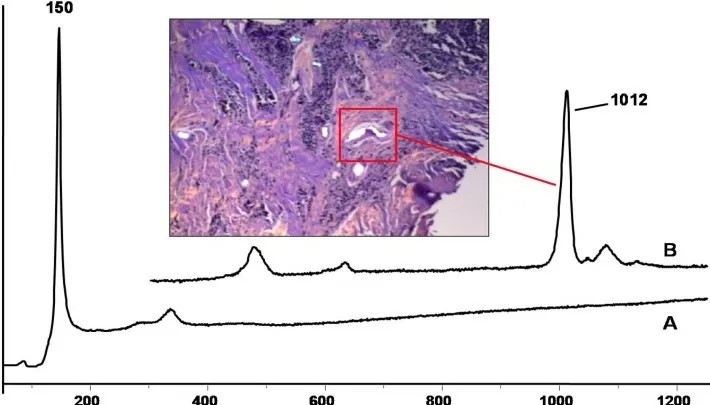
Case 4: Confocal laser Raman microspectroscopy spectra demonstrating the presence of PbO (trace A) and CaSO4 (trace B) within a tissue section.
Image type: pathology (h&e)